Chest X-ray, PA view. Patient: 65 years old, sex M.
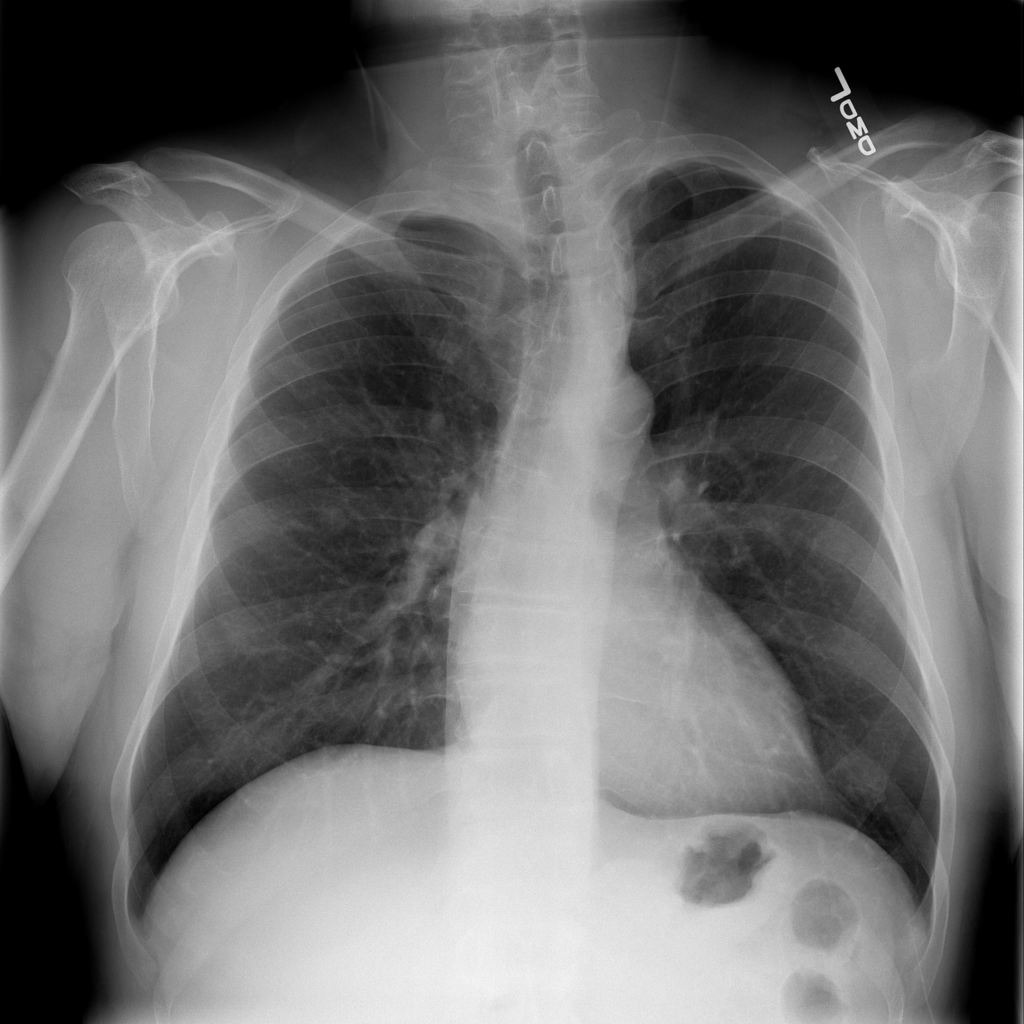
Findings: Infiltration, Nodule